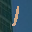
Label: 1